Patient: sex F, age 48
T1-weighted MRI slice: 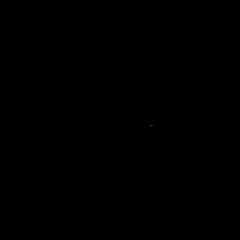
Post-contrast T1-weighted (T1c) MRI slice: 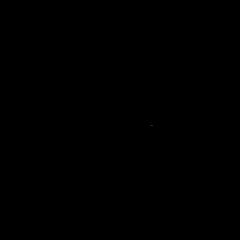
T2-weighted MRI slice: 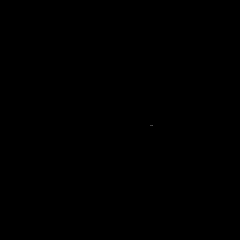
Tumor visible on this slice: no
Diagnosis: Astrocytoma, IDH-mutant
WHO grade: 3